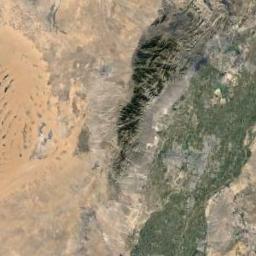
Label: desert